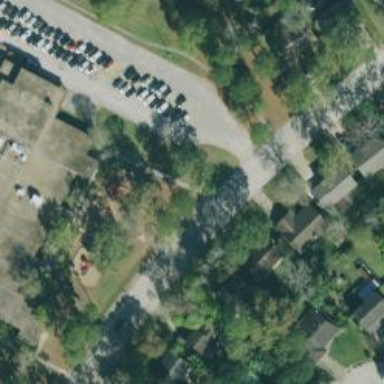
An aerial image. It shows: Driveway leading to service road.